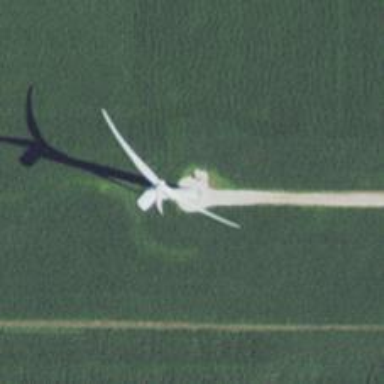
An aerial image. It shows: Wind generator using horizontal axis wind turbines.